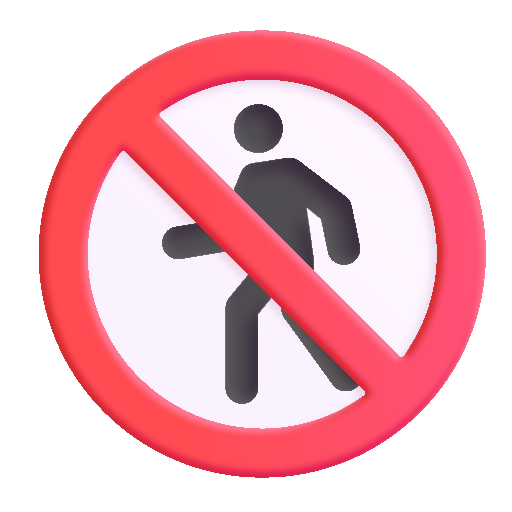
no pedestrians color